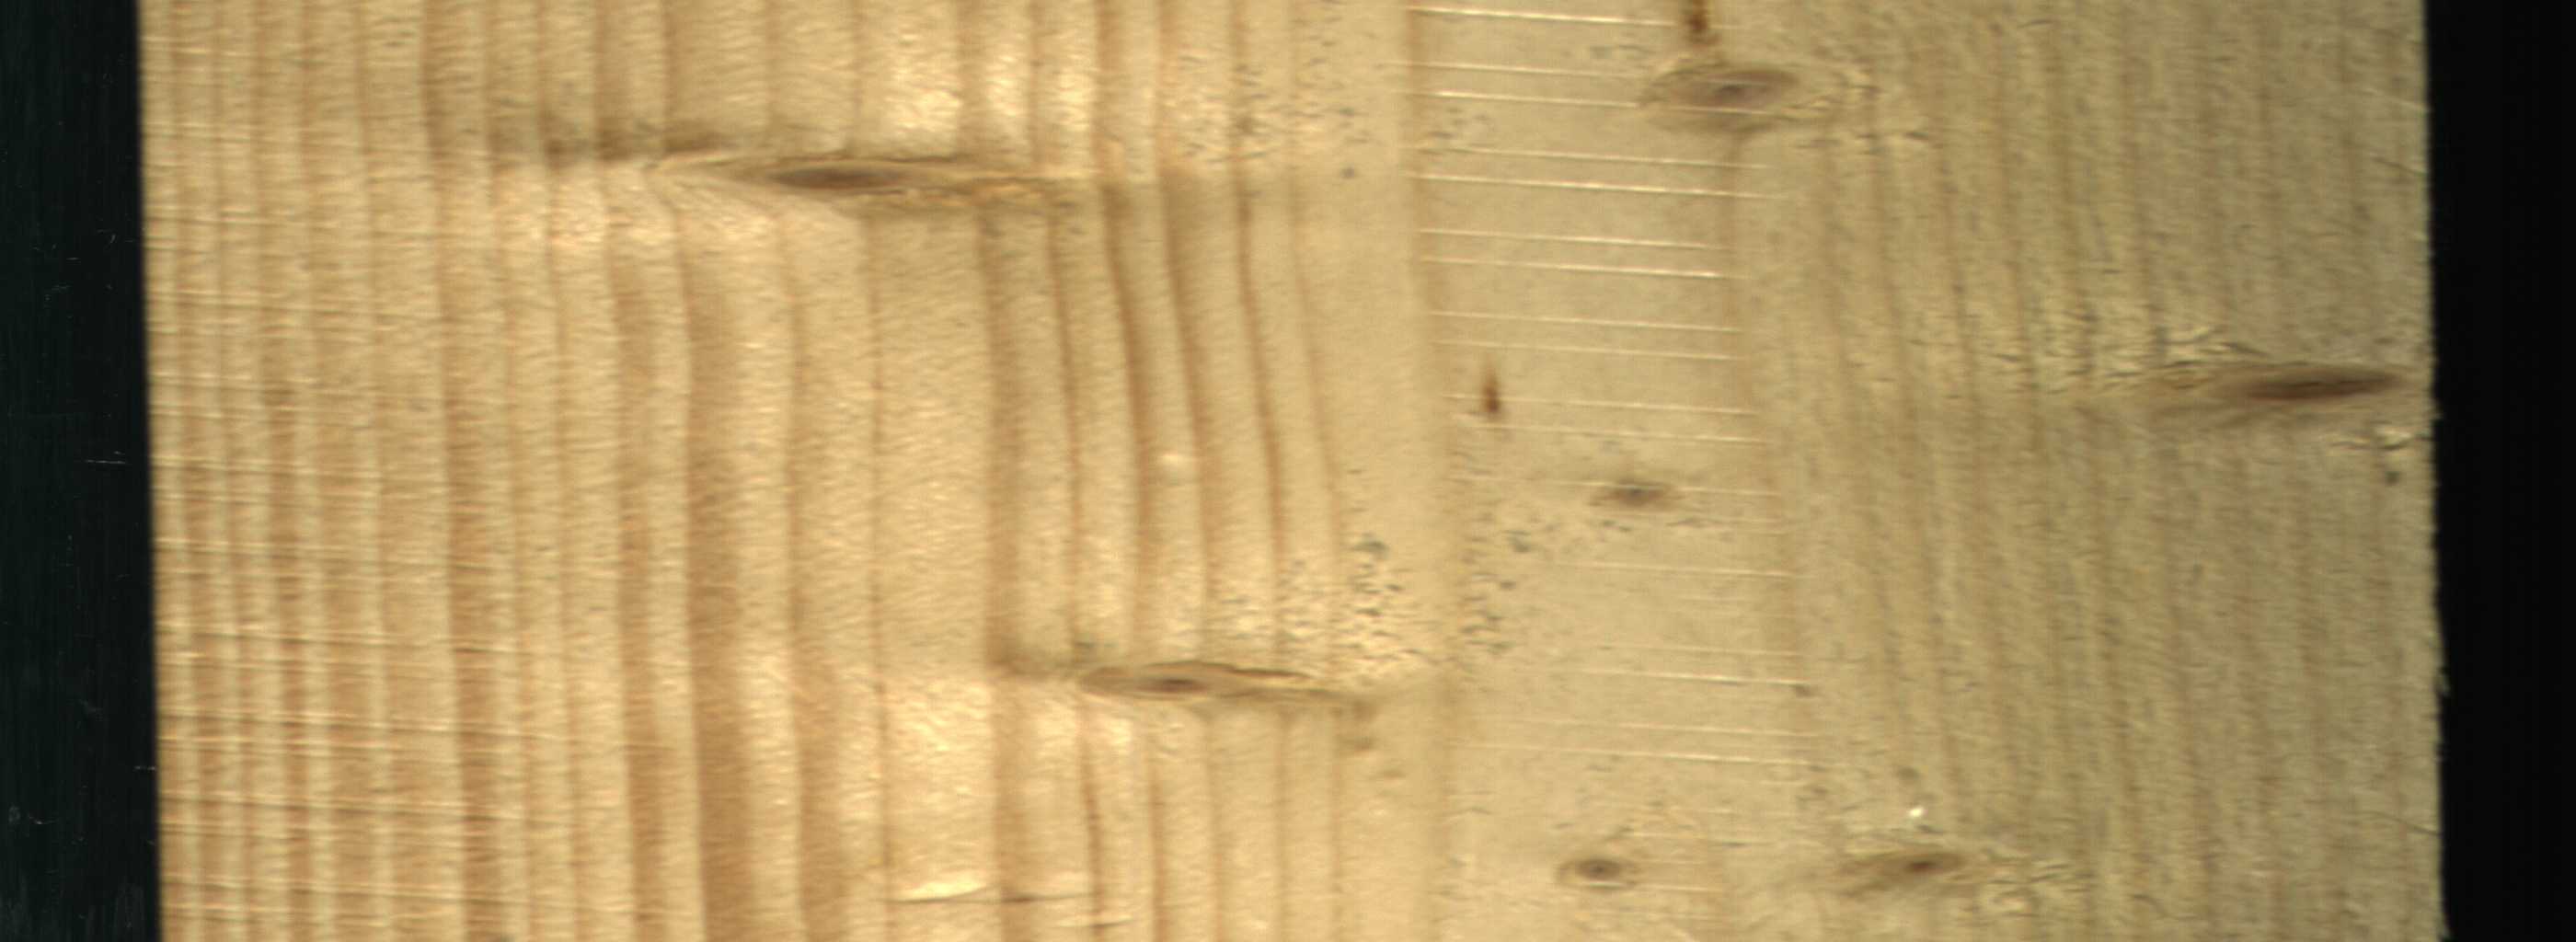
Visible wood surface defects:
resin
Live_Knot
Live_Knot
Live_Knot
Live_Knot
Live_Knot
Live_Knot
Live_Knot